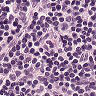
Metastatic tissue present: no